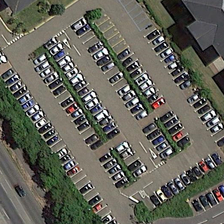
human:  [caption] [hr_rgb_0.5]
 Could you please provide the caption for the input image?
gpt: the cars were parked neatly on the road .

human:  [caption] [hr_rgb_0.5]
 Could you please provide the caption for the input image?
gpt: a parking lot with many cars is near two buildings and some green trees .

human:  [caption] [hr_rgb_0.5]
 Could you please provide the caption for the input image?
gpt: a parking lot with many cars is near two buildings and some green trees .

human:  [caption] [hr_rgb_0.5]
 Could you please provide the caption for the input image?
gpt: the light green trees are on the side of the road .

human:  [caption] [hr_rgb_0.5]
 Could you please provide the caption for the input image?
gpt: the light green trees are on the side of the road .